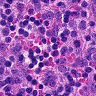
Metastatic tissue present: no